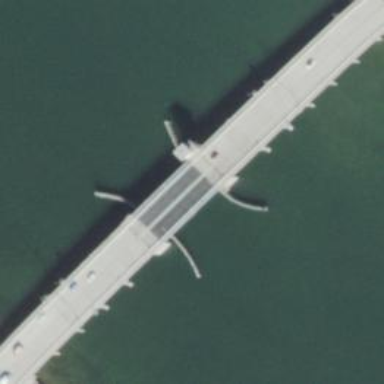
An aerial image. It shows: Man-made bridge.